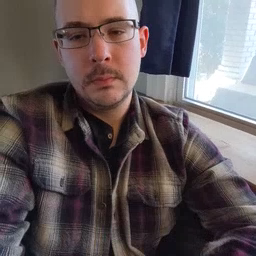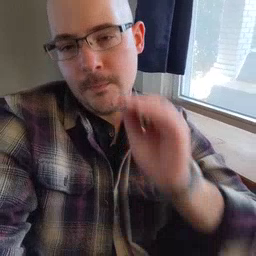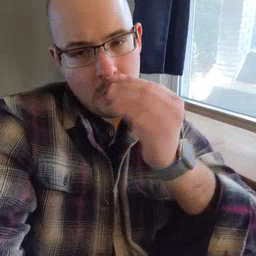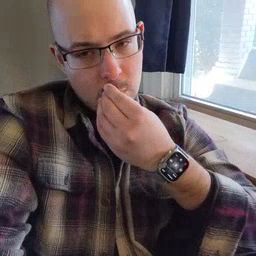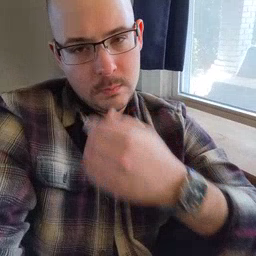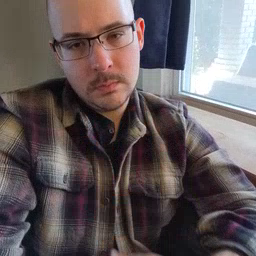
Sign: flower